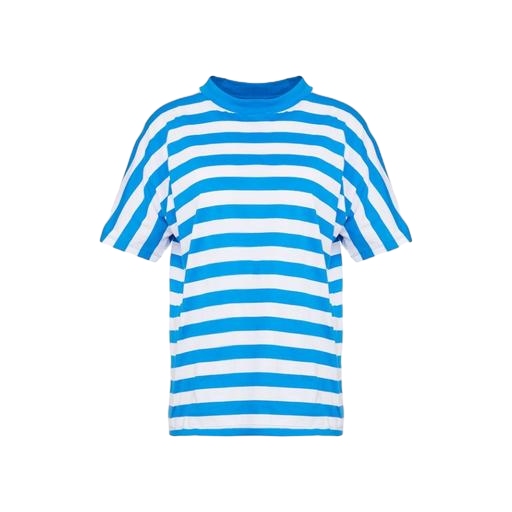
blue short-sleeved striped t-shirt, blue striped t shirt, striped t-shirt blue, white background